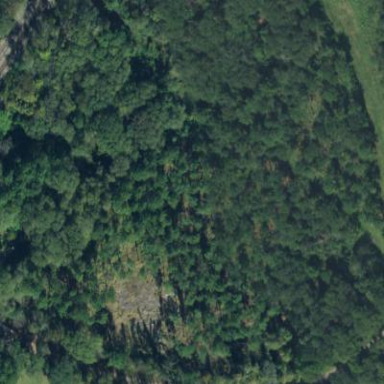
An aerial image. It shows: Forest with evergreen needle-leaved trees.